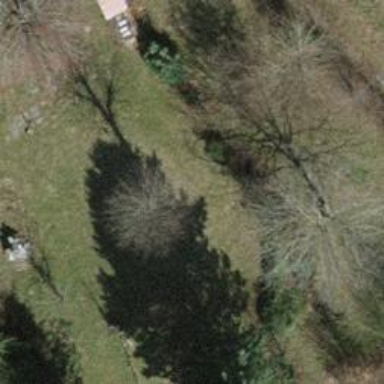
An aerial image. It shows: Urban area featuring tree as natural element.